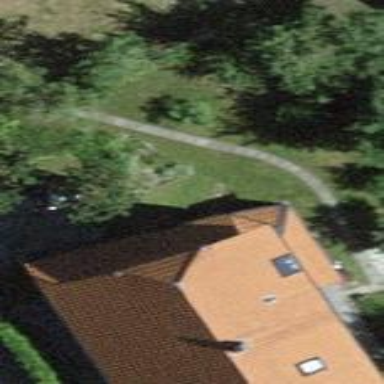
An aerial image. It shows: Residential building.